Question: In my gulpfile so far, I am minifying the Javascript code using <URL> to keep the traces. The problem is that all the files are going into the root of the 'build' directory. I would like Gulp to create appropriate directories under the build directory same as they are copied from.
Here is my code so far:
'''
var gulp = require('gulp'),
javascript_minify = require('gulp-uglify'),
sourcemaps = require('gulp-sourcemaps'),
files = {
javascript: ['controllers/*.js', 'directives/*.js', 'services/*.js', 'app.js'],
html: [], // to be added
css: [] // to be added
};
gulp.task('javascript-minify', function () {
gulp.src(files.javascript)
.pipe(sourcemaps.init())
.pipe(javascript_minify())
.pipe(sourcemaps.write())
.pipe(gulp.dest('build'));
});
'''
As explained earlier, here is the visual of the problem:

How do I fix this?
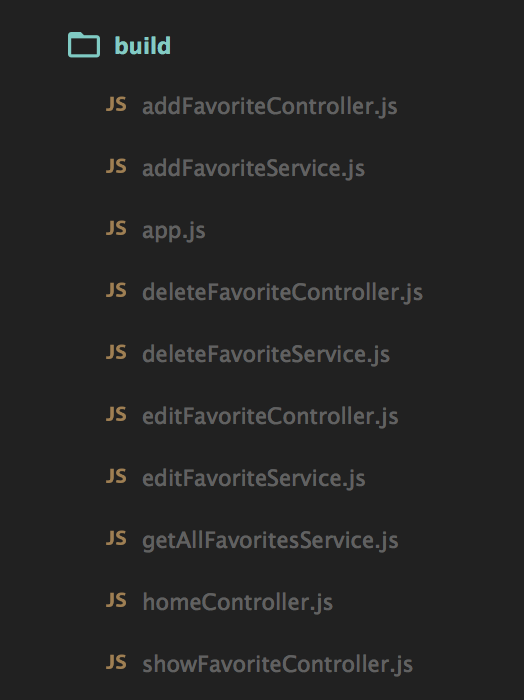
Answer: I think you just need to pass 'base' as second param in source...
'''
gulp.task('javascript-minify', function () {
gulp.src(files.javascript, {base: "."})
.pipe(sourcemaps.init())
.pipe(javascript_minify())
.pipe(sourcemaps.write())
.pipe(gulp.dest('build'));
});
'''
That should help you.